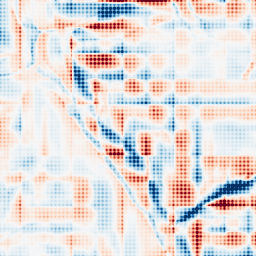
Category: wavelet
Decomposition family: wavelet_dwt
Decomposition parameters: wavelet: db2
level: 5
Upsampling method: sinc_blackman
Upsampling parameters: scale: 8
kernel_size: 8
Upsampling scale: 8